Current action and preconditions to check: trajectory_clear

Your task: For each precondition in the list above, predict whether it will hold at this action.

Consider the current scene as observed from the mobile robot's camera, and analyze the predicted future states of all dynamic agents (e.g., people, animals, vehicles, or any moving entities) within the NEXT SECOND.

IMPORTANT: Only answer "very likely" if you are absolutely certain—based on strong, clear evidence—that a dynamic agent will violate the precondition in the predicted future state. Do NOT answer "very likely" for unlikely, ambiguous, or low-probability risks.

Ask yourself for each precondition: Is there a high probability, with clear and convincing evidence, that the predicted future states of any dynamic agent will interfere with the predicted future state of the currently executing action within the NEXT SECOND, causing that precondition to fail?

Assess the risk level based on these predictions. Use "likely" or "very likely" if motions create a clear risk of interference.

Use "neutral" or "improbable" if agents are nearby but their predicted paths are clearly diverging or non-conflicting.

Failure Risk Categories: "very improbable", "improbable", "neutral", "likely", "very likely"

Answer Format: Output ONLY the probability_of_failure value from these categories: "very improbable", "improbable", "neutral", "likely", "very likely"

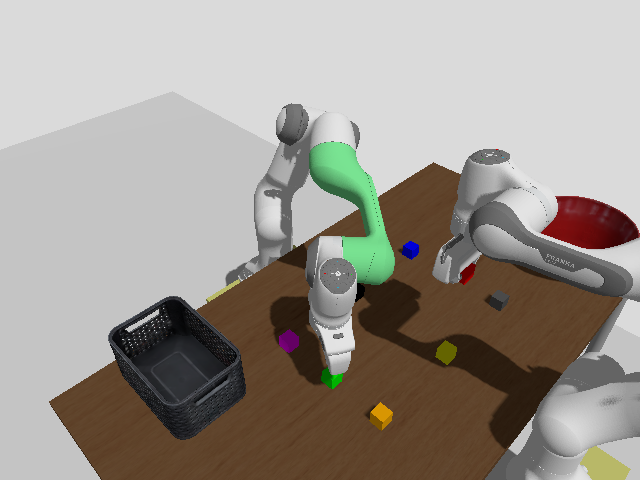

Answer: very improbable